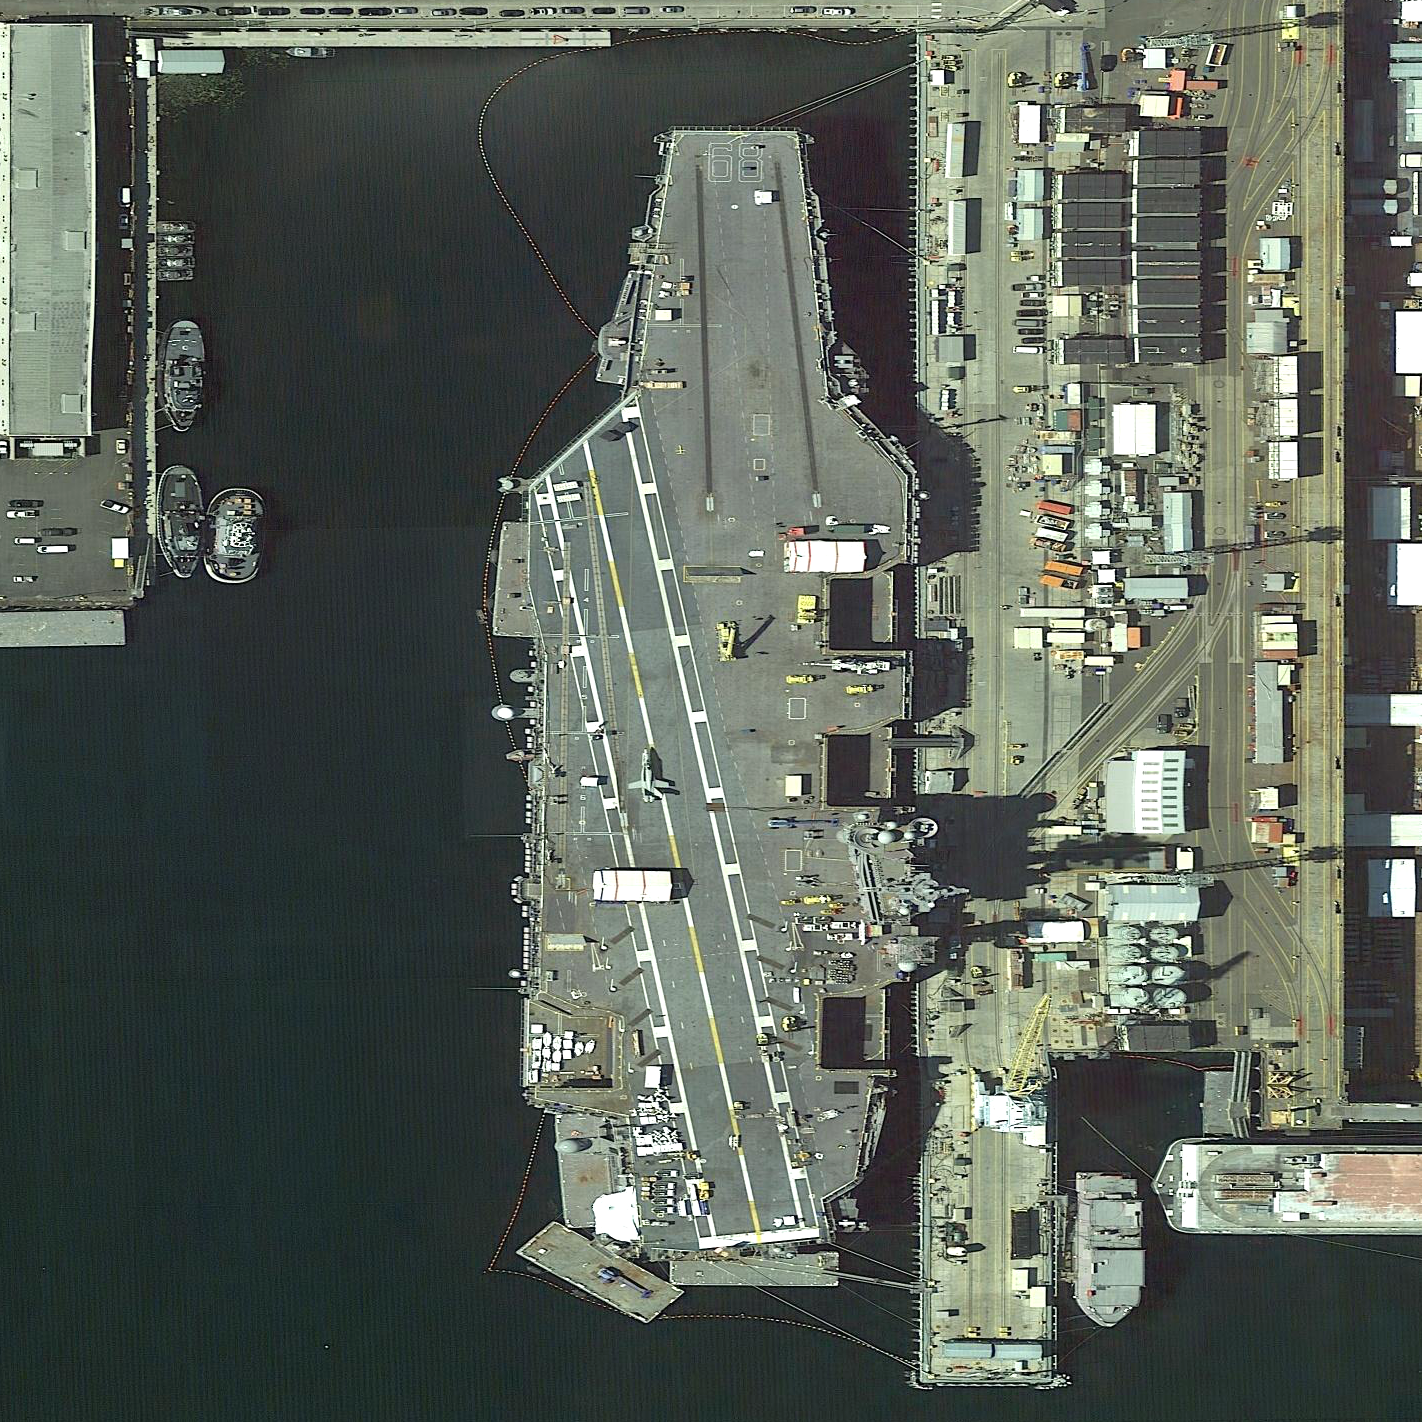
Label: aircraft_carrier